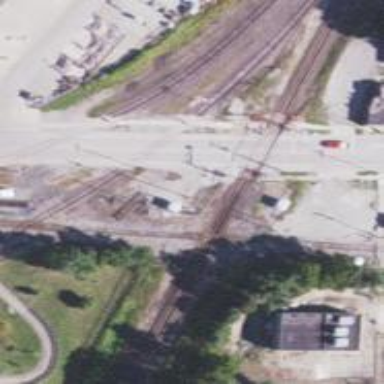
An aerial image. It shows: Level crossing on the railway with lights.